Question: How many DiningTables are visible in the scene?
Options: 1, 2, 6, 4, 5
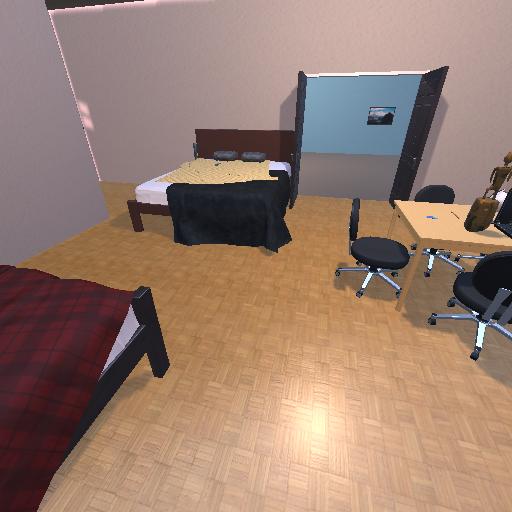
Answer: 1